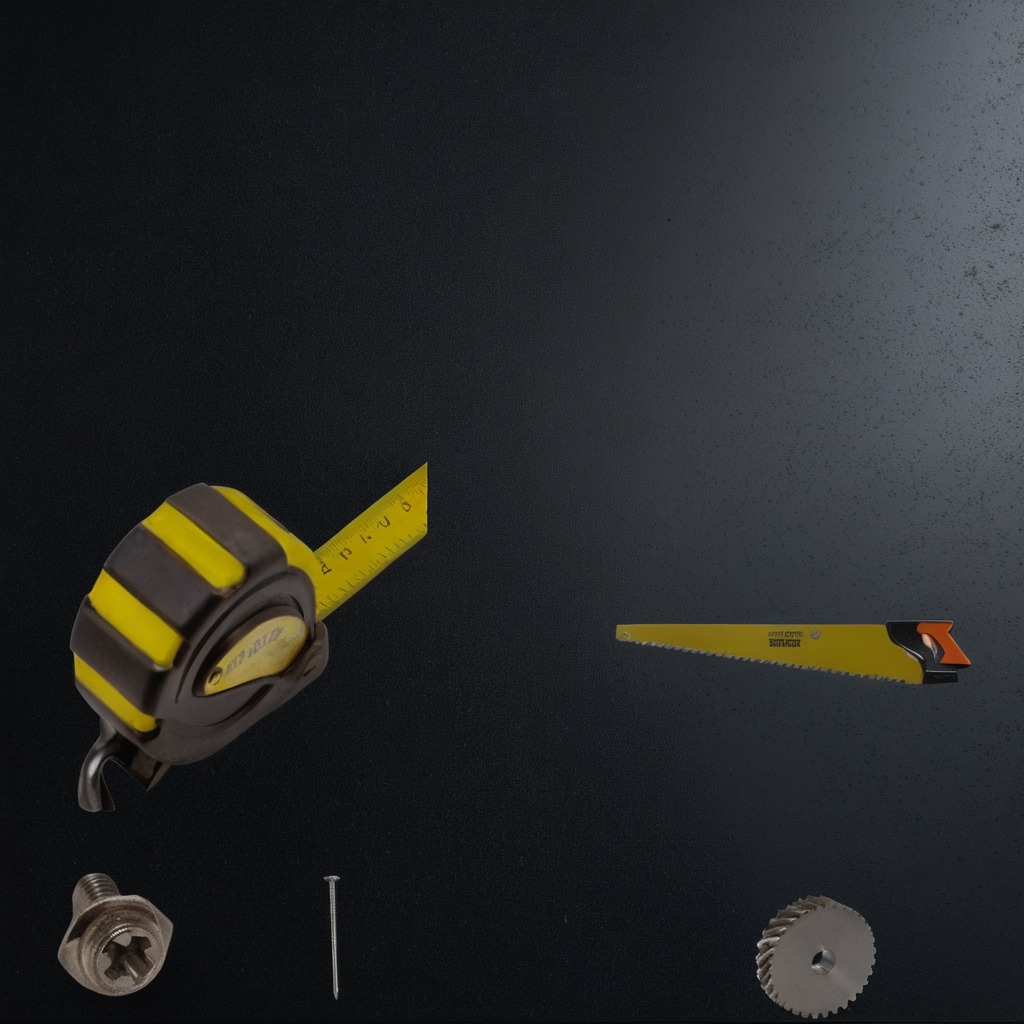
A steel gear with teeth, a measuring tape, a metal machine screw, an iron nail, and a handheld metal saw are lying on the clean granite tabletop.